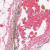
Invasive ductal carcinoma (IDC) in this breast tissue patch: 0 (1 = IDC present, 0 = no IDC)